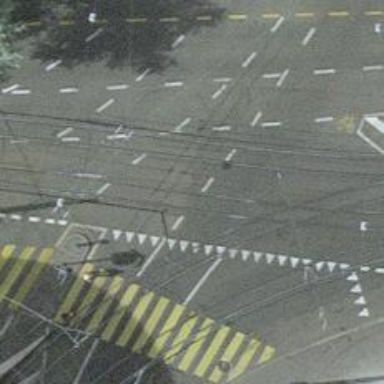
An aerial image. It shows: Tram level crossing on railway.